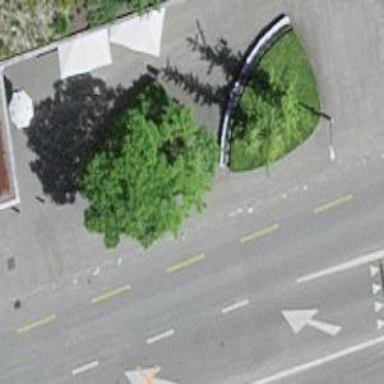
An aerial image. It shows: Bollard.